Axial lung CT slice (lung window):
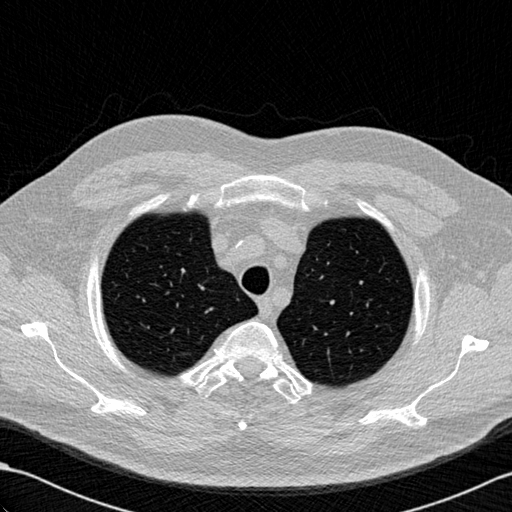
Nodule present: no